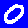
Digit: 0